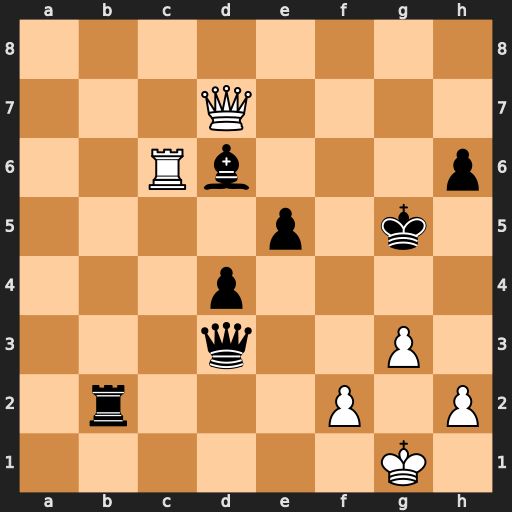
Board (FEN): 8/3Q4/2Rb3p/4p1k1/3p4/3q2P1/1r3P1P/6K1
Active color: w
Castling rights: -
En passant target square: -
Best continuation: h4+ Kh5 Qf7+ Kg4 Rxd6